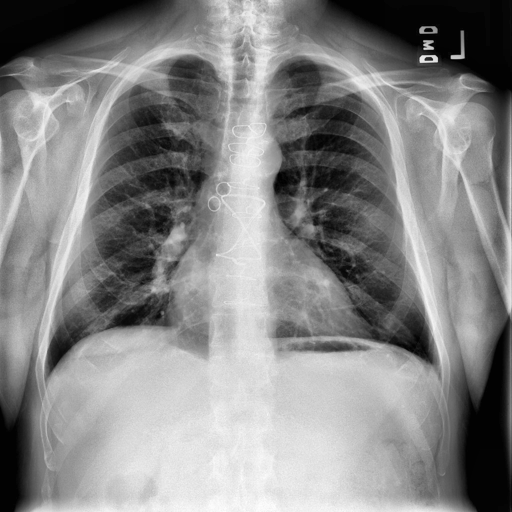
Finding: NORMAL